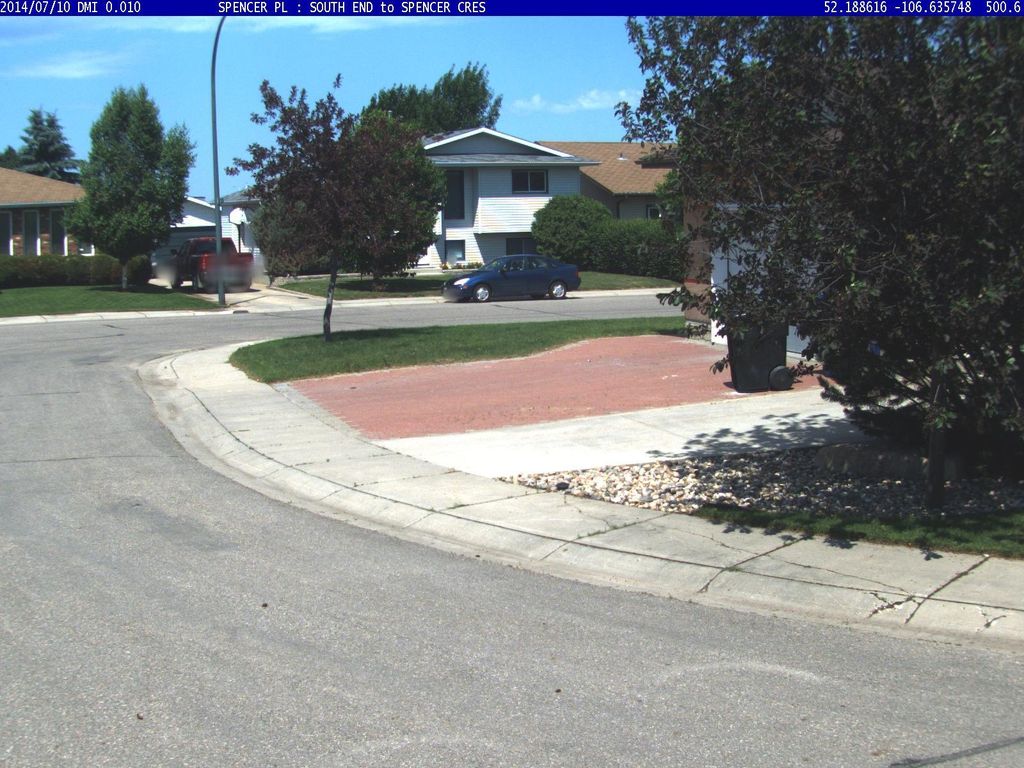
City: saskatoon